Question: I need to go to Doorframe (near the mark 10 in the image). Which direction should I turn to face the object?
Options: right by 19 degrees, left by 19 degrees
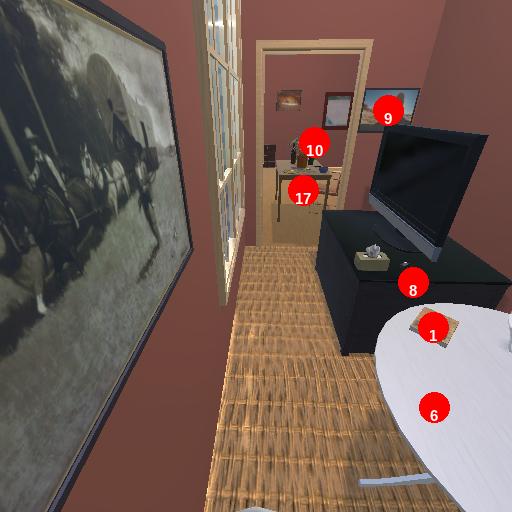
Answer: right by 19 degrees